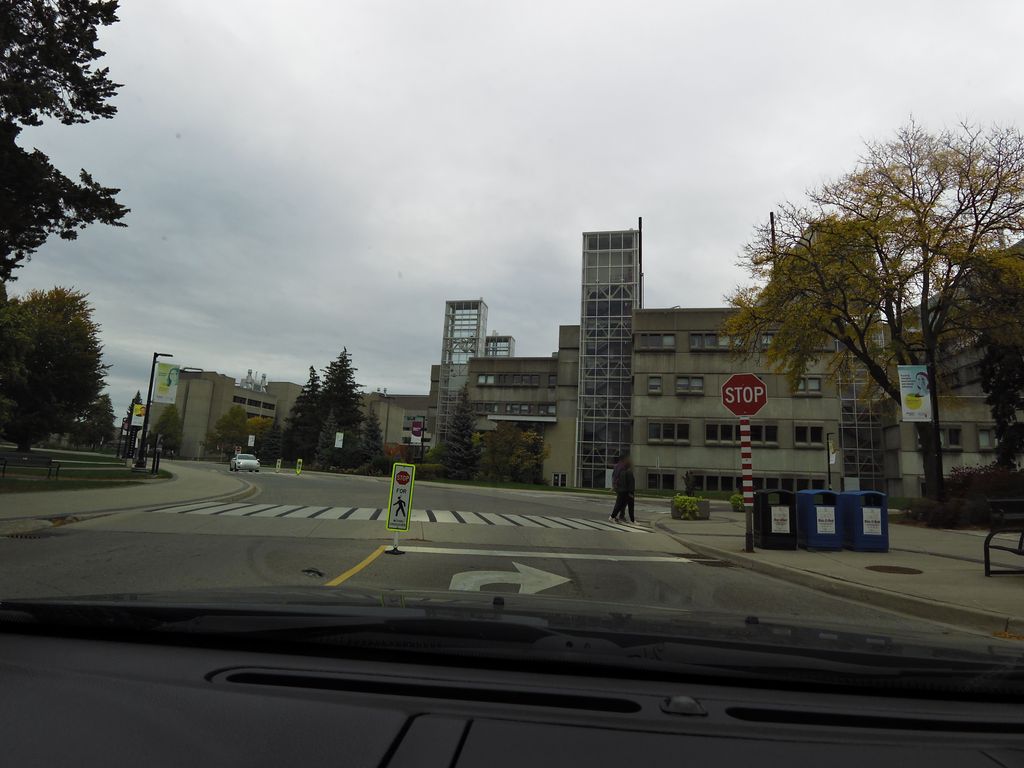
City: hamilton